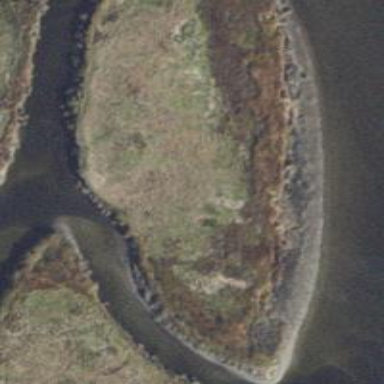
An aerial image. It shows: Tidal wetland area known as tidal flat.